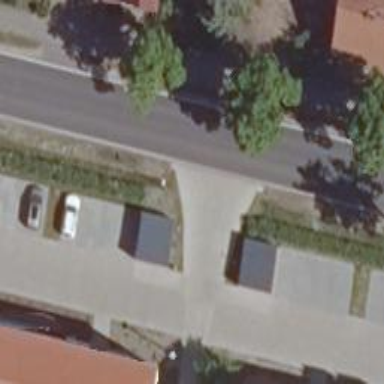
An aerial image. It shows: Residential road with concrete surface and no sidewalk.